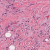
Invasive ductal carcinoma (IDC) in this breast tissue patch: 1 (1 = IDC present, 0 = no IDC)